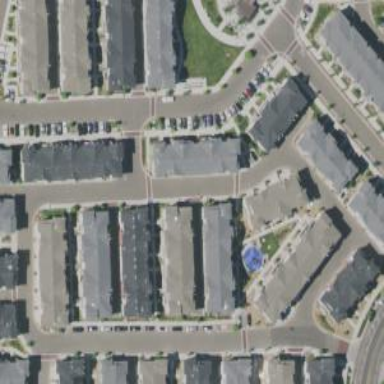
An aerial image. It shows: Living street.